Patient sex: M
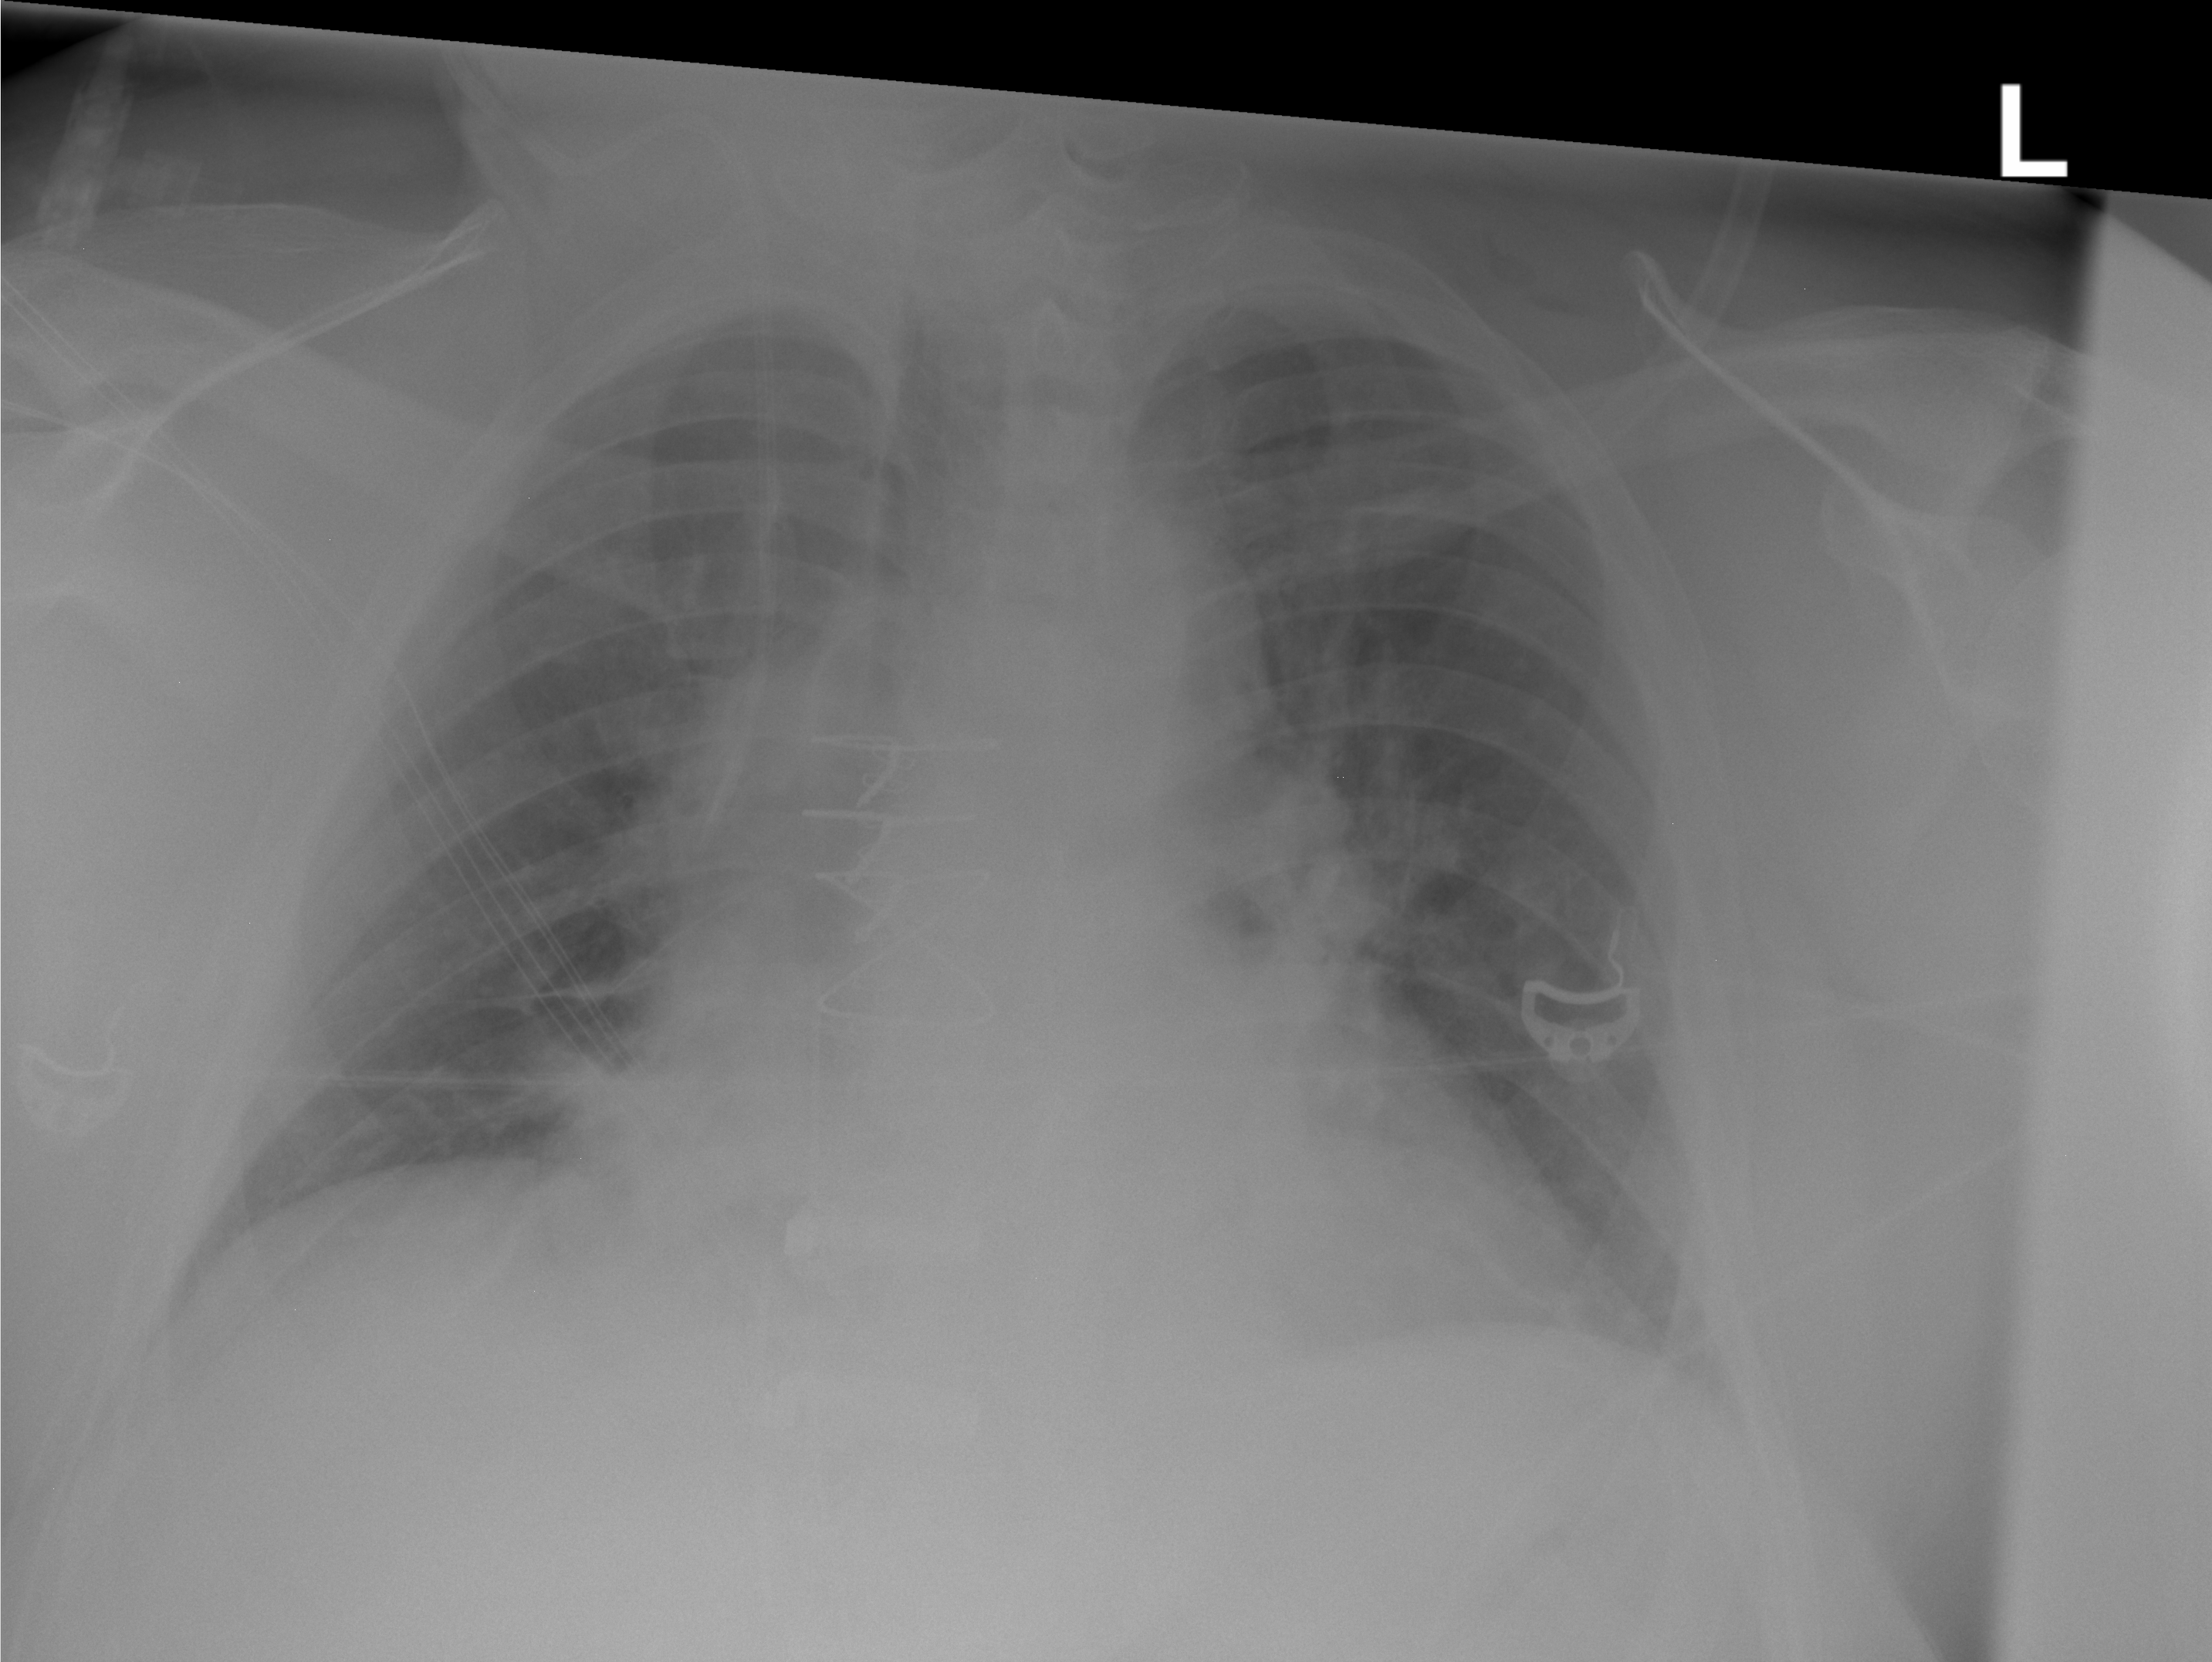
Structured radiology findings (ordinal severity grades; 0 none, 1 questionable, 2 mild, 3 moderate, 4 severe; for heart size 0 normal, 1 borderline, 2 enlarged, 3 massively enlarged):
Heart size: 2
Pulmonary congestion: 0
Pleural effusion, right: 0
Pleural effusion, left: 0
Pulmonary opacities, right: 0
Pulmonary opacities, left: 0
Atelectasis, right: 2
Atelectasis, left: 0